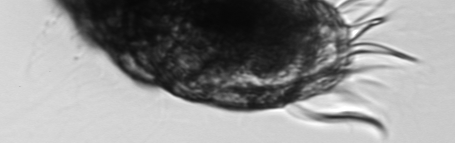
Label: Laboea_strobila